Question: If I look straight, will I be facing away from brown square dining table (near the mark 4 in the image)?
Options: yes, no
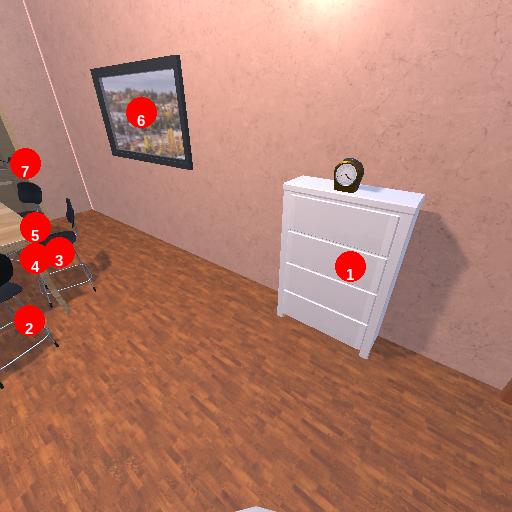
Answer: yes